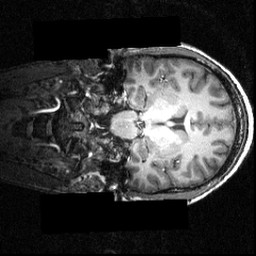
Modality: T1w
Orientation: coronal
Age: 29
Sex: male
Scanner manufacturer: siemens
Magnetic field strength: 3.951 T
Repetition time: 1.5 s
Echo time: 0.00335 s